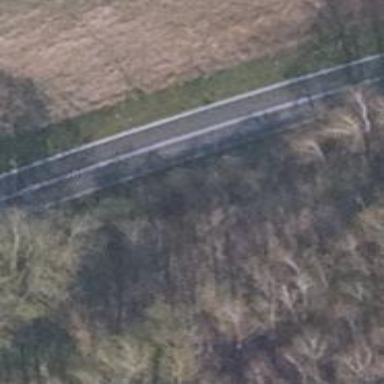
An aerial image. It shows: Secondary road with asphalt surface.